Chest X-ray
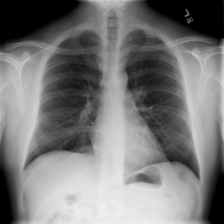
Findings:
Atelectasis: negative
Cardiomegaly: negative
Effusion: negative
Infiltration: negative
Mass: negative
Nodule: negative
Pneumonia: negative
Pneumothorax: negative
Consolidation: negative
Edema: negative
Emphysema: negative
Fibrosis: negative
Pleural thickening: negative
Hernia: negative